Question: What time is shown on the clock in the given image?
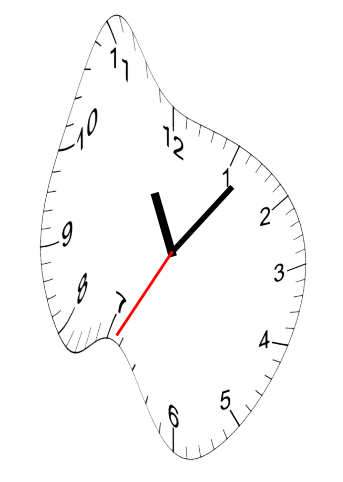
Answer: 11:06:35